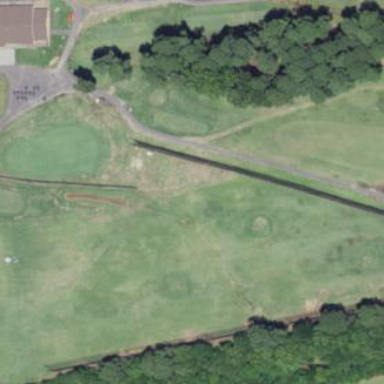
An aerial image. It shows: Grassy area designated as driving range for golf.